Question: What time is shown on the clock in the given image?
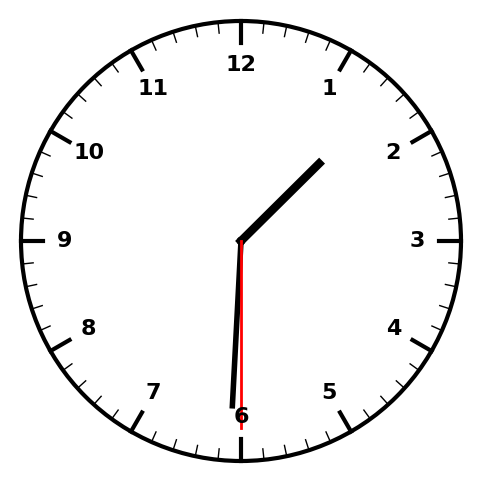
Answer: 01:30:30